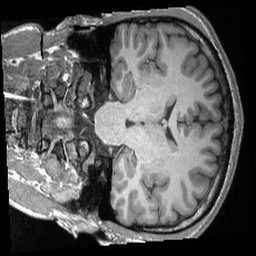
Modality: T1w
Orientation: coronal
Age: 19
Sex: male
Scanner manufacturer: siemens
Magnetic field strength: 3 T
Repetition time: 2.3 s
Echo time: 0.00308 s